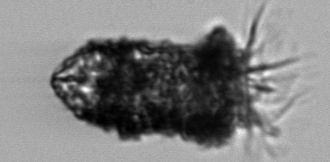
Label: Tintinnopsis